Field crop: maize
Growth stage: 2
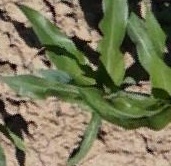
Species: maize